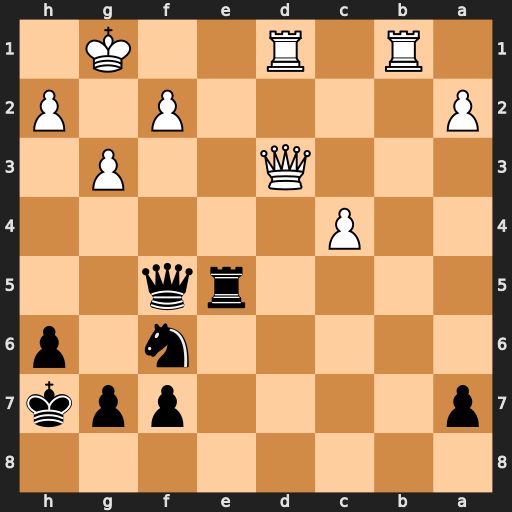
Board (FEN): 8/p4ppk/5n1p/4rq2/2P5/3Q2P1/P4P1P/1R1R2K1
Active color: b
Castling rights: -
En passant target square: -
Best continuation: Re1+ Rxe1 Qxd3